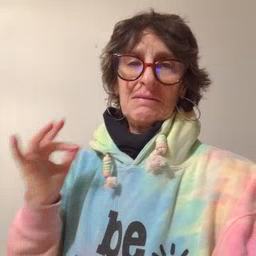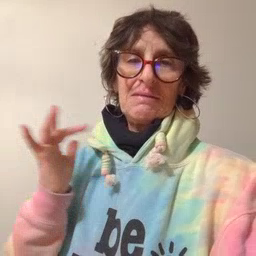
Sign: yucky